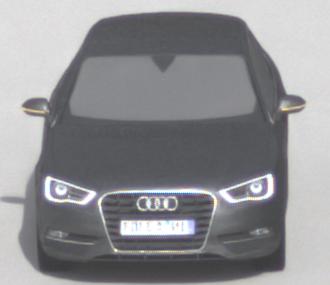
Make: Audi
Model: A3 1.2 TFSI
Detailed model: A3 (8V)
Model produced from: 2013/02
Model produced until: 2014/05
Doors: 3
Color: gray
Road condition: dry road
Daytime: morning or afternoon
Contrast: low contrast